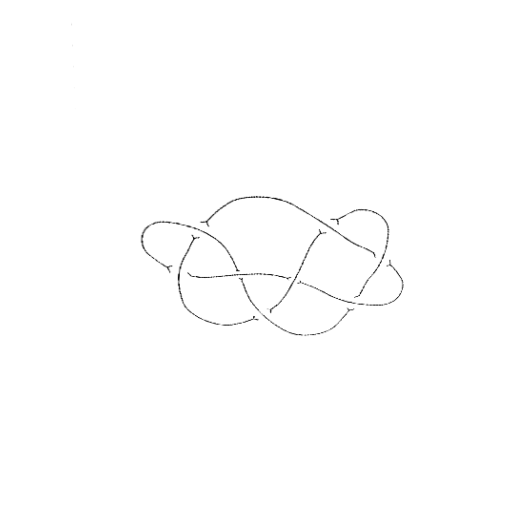
Crossing number: 8